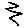
Label: zigzag